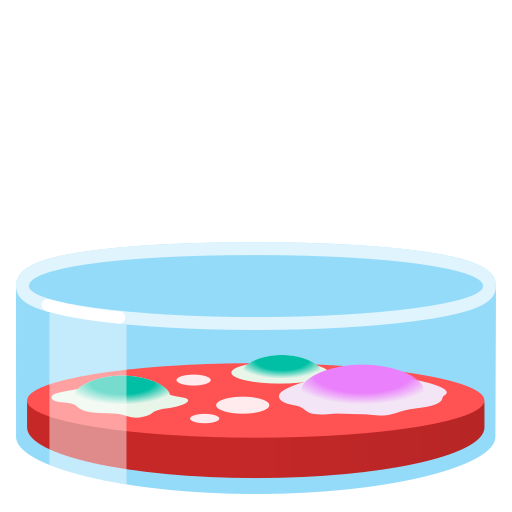
Emoji: 🧫